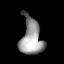
Tissue: lung
Cell type: Epithelial cells
Senescence score: 0.2409
Nuclear area (px): 780
Mean DAPI intensity: 148.403